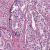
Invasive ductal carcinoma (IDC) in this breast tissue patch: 1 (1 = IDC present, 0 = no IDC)